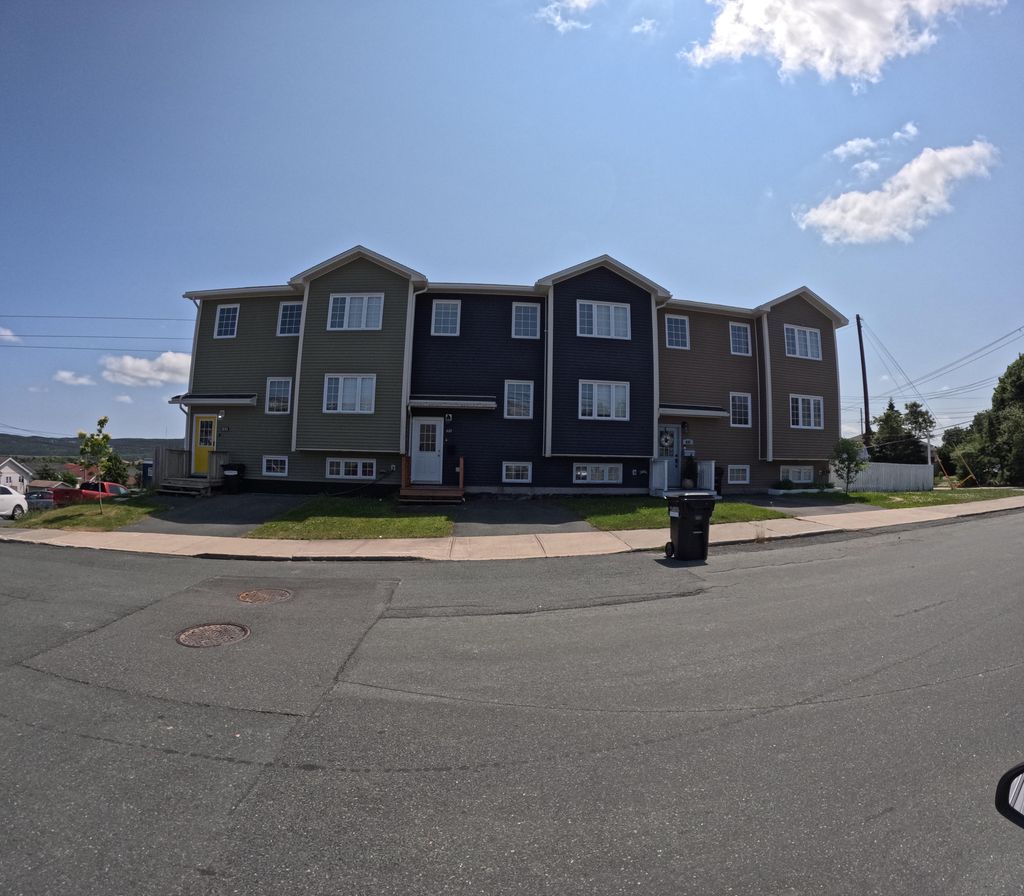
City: st_johns